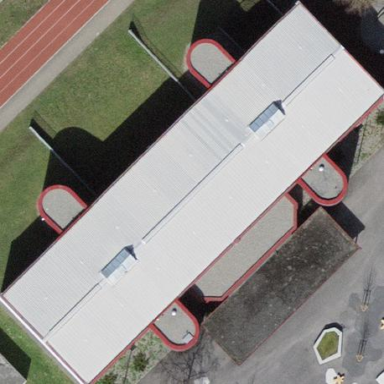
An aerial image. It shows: School building.